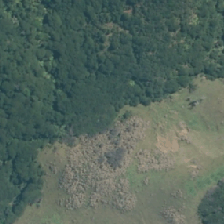
Land cover: manuka_kanuka